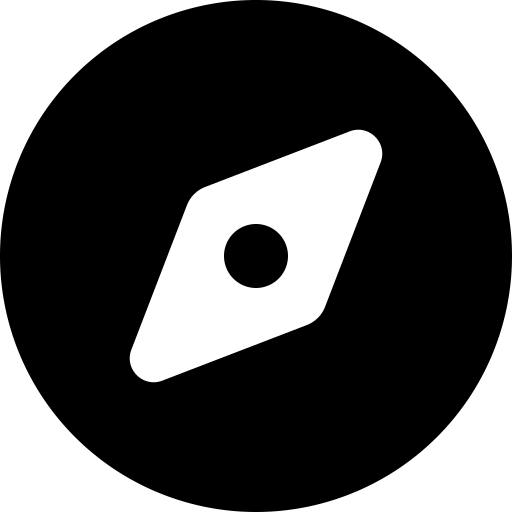
Tags: icon, FontAwesome, fa-icon, solid, compass